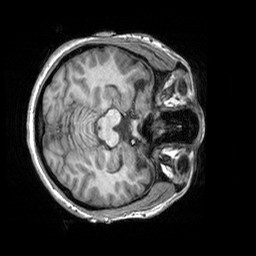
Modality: T1w
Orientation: axial
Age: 31
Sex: female
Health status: healthy
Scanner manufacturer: siemens
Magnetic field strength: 3 T
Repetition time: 2.3 s
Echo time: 0.00303 s